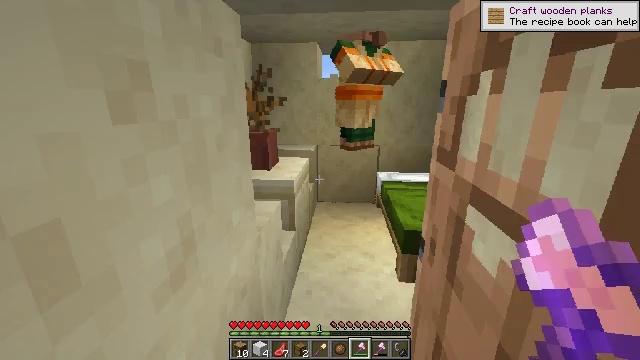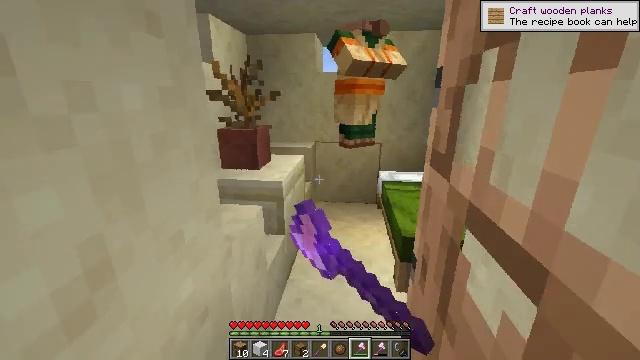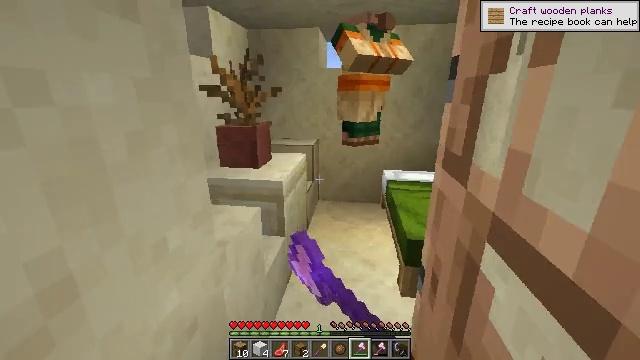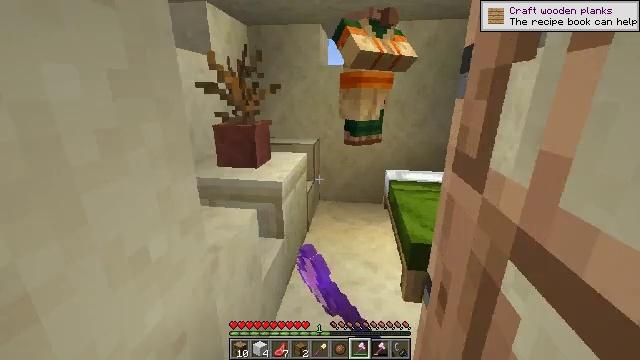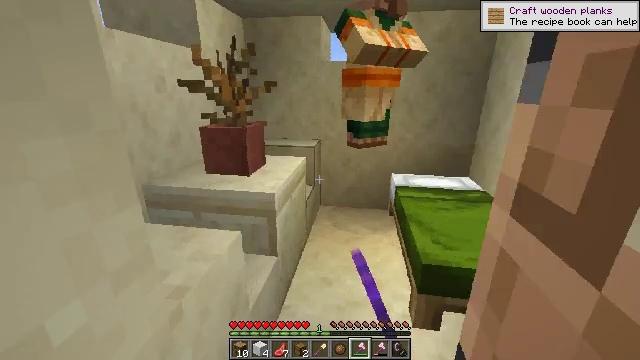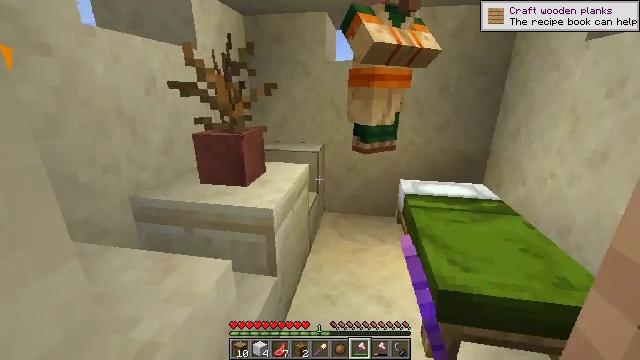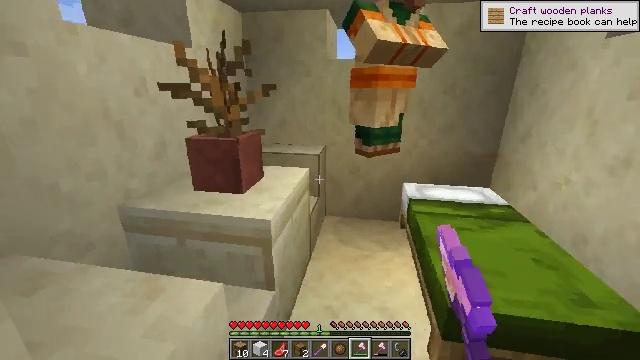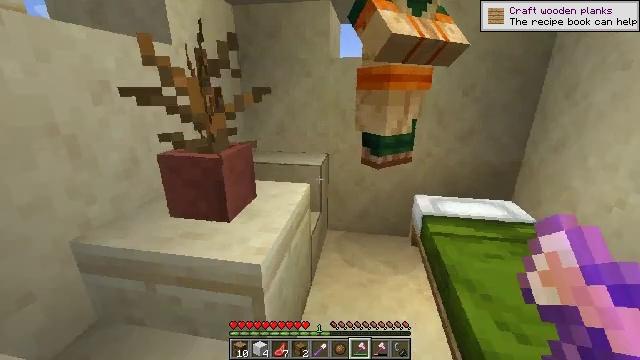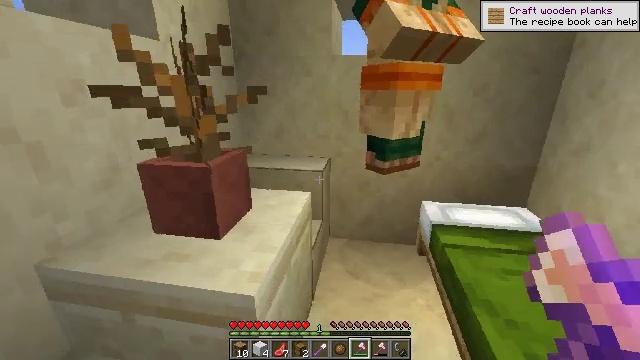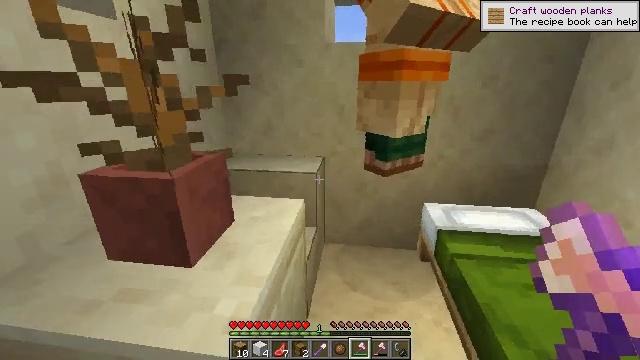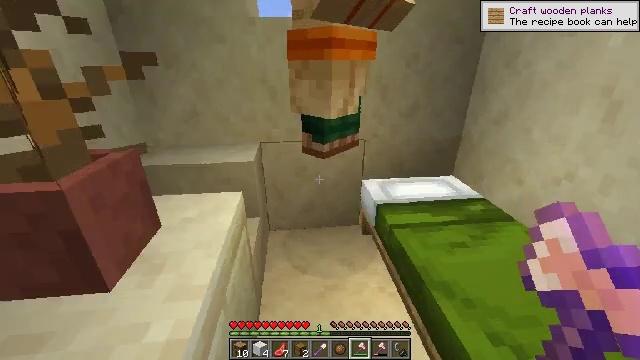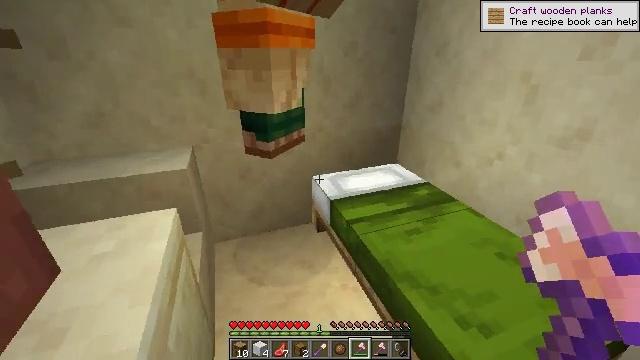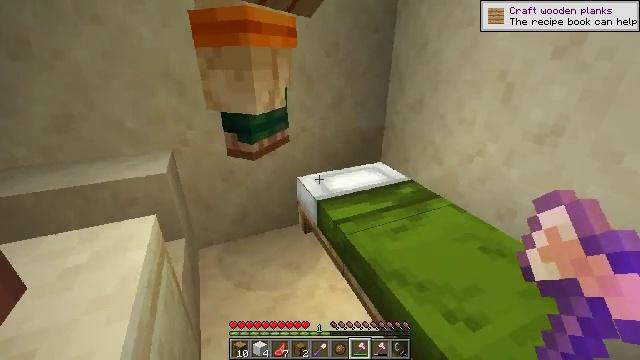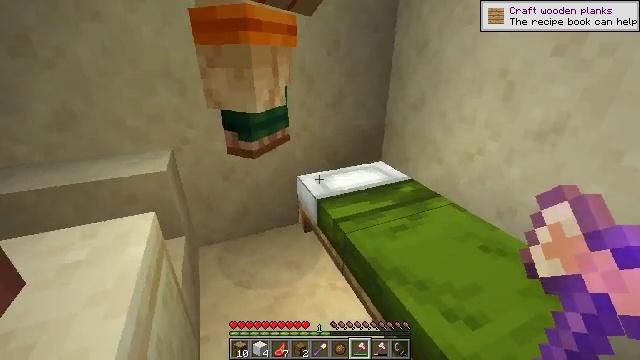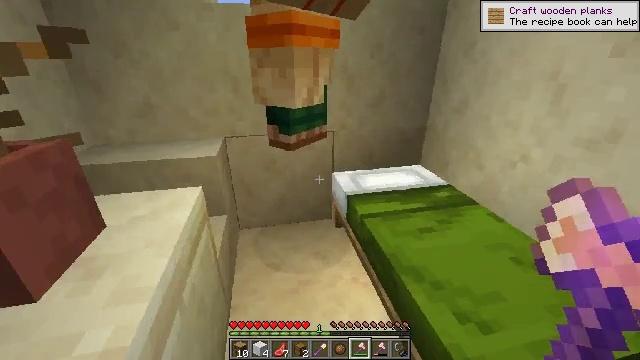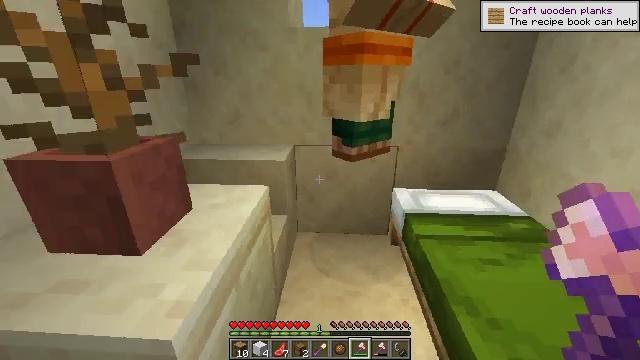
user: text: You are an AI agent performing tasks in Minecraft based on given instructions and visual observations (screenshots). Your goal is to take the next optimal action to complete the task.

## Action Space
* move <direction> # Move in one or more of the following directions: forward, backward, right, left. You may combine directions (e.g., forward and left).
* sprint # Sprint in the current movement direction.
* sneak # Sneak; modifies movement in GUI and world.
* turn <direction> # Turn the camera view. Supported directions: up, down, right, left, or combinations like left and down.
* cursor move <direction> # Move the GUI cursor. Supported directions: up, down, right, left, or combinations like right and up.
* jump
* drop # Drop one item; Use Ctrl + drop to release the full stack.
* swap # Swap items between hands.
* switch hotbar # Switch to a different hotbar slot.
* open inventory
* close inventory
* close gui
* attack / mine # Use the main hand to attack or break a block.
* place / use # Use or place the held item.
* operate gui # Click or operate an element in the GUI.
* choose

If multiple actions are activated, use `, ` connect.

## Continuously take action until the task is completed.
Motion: motion action
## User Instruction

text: Collect the lectern by destroying it.
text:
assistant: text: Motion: move forward and move right, turn left, use / place
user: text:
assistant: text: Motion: move forward and move right, use / place
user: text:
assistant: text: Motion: move forward and move right
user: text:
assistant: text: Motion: move forward
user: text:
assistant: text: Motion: move forward, turn left
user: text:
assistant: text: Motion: move forward
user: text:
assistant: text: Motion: move forward
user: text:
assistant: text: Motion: move forward
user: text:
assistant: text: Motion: move forward, turn right and down
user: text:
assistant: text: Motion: turn right and down
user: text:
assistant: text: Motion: turn right and down
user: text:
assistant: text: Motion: turn right
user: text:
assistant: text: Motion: move back and move right
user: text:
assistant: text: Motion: move back and move right, turn left
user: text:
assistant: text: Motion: move back and move right, turn left and up
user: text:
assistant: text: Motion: move back and move right, turn left and up
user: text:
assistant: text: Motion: move back and move right, turn left
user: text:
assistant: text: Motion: move back
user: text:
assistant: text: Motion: move back, turn right
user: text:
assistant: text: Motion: move back, turn right
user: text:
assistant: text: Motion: move back, turn right
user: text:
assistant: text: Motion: move back, turn right
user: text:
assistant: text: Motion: move back, turn right
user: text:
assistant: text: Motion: move back, turn right
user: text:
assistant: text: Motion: move back, turn right
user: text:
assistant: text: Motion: move back, turn right
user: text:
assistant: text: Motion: move back and move left
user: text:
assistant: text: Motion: move back and move left
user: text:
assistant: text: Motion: move back and move left
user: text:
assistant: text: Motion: move back and move left